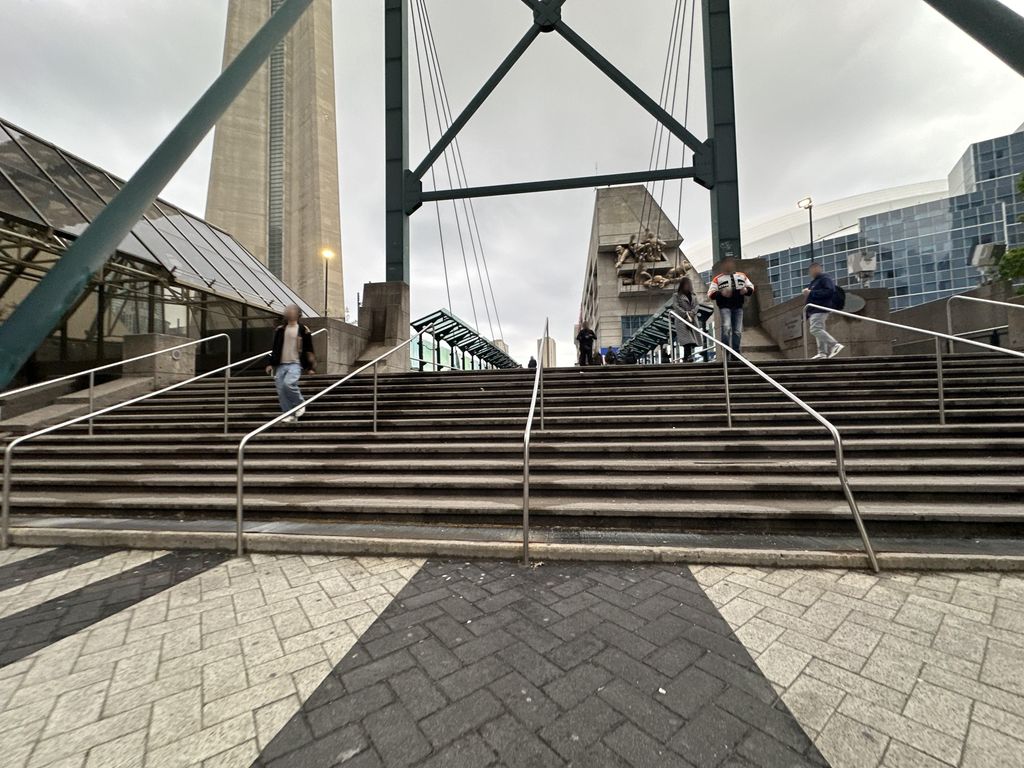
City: toronto